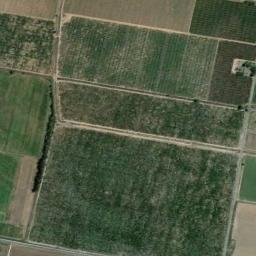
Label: rectangular_farmland